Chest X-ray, AP view. Patient: 65 years old, sex M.
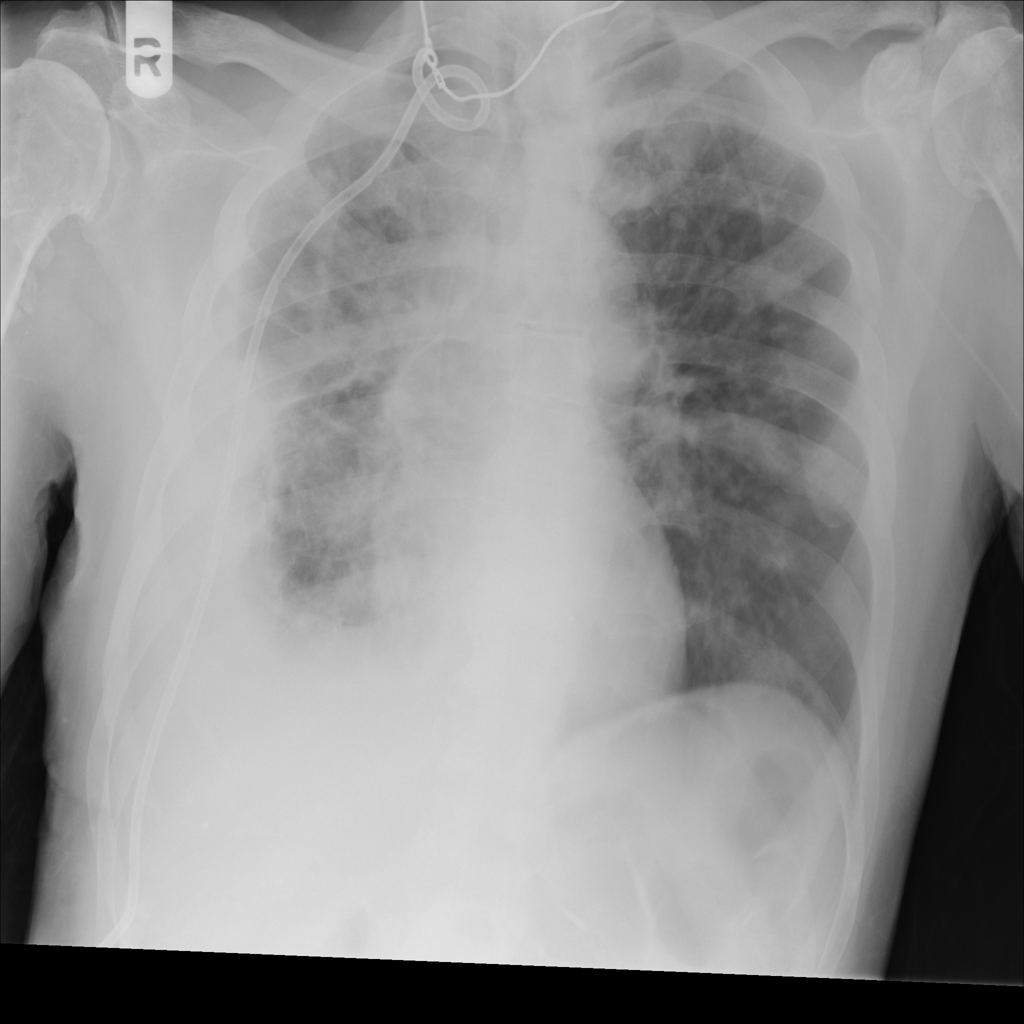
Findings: No Finding